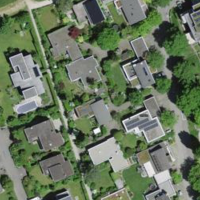
EUNIS habitat code: 55
Species observed at this site:
Fritillaria meleagris